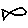
Label: fish